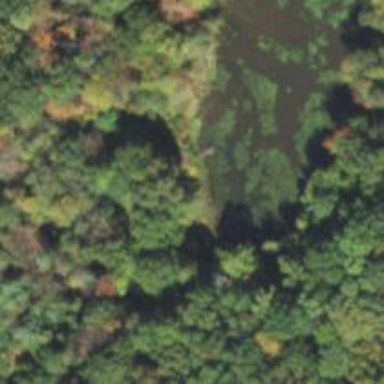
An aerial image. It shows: Peaceful pond surrounded by nature.